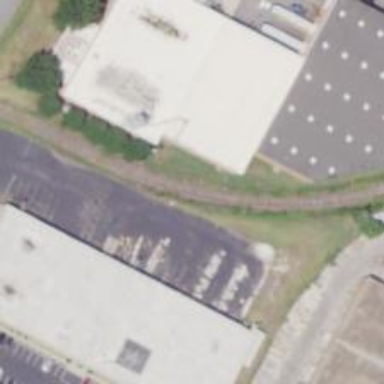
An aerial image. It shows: Disused railway spur line.